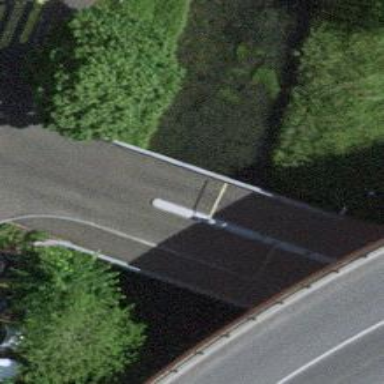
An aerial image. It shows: Man-made bridge.